Interaction volume radius: 5 \u00c5
Interaction volume height: 10 \u00c5
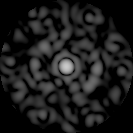
Disorder parameter: 0.8503